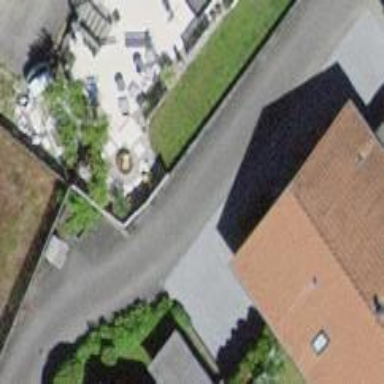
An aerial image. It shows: Residential road with asphalt surface.